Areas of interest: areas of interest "Huaiji Mountain Dongfeng Winery Industrial Heritage Site"
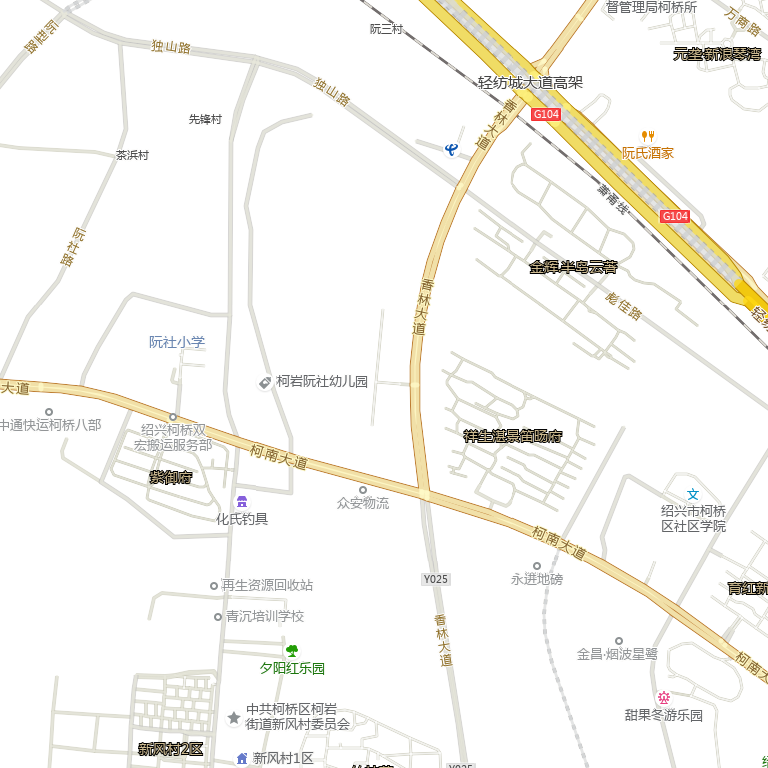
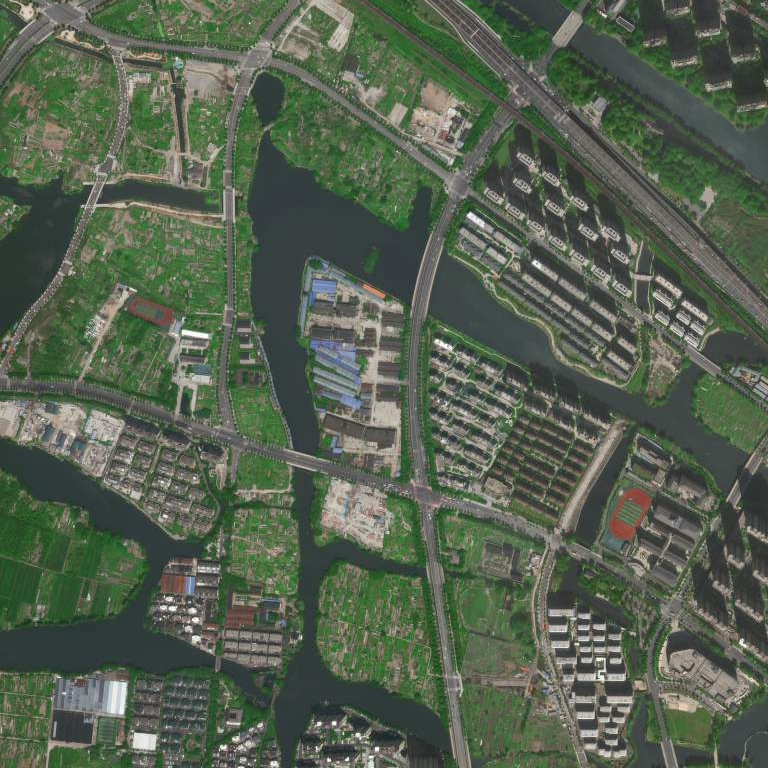